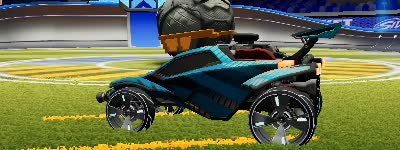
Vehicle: octane